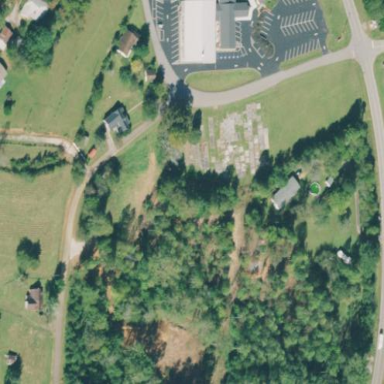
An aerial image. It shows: Grave yard.